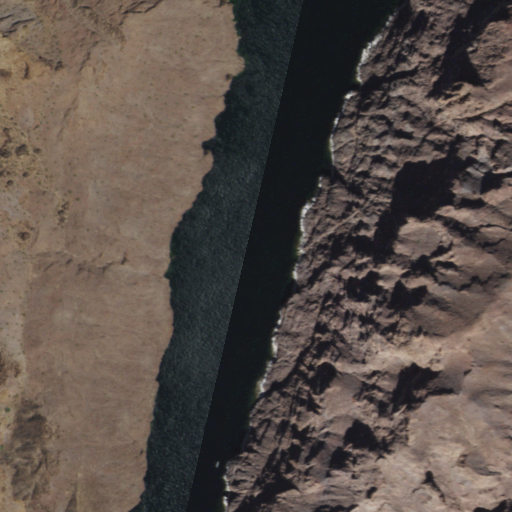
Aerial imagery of valley in Arizona named The Chute containing shrub, open water, and grassland